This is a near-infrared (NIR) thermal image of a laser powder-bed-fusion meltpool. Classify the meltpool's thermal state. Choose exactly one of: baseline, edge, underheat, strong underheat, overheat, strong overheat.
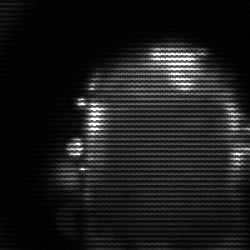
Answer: baseline